Question: I am <URL>
is there any support for something like this??
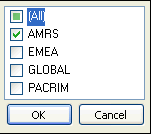
Answer: see: <URL>

'''
jQuery("#grid_id").setGridParam({multiselect:true}).showCol('cb');
'''